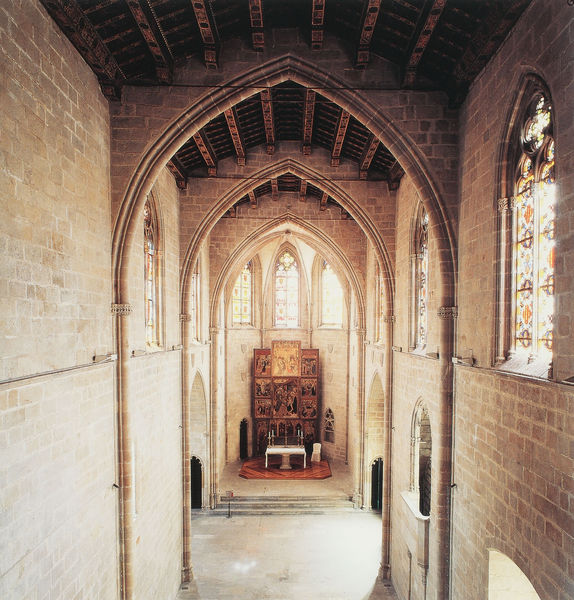
Titel: Kapelle Palau Reial Major
Schlagwörter: schatten, weiß, gelb, braun, bunt, fenster, glas, grau, hell, holz, licht, marmor, raum, schwarz, säulen, tisch, gebäude, haus, rot, band, stein, innenraum, kirche, boden, decke, gotik, bogen, tag, bank, rundbogen, treppe, kerzen, balken, stufen, graun, foto, fotografie, photographie, bögen, gang, gewölbe, kreuz, dom, holzdecke, altar, hochaltar, photo, kerzenständer, glasfenster, gotisch, obergaden, rosette, spitzbogen, spitzbögen, jesus, apsis, gothik, steinboden, verzierungen, altarbild, osten, kreuzgang, vierung, kirchenfenster, mensa, phot, +kreuzgang, buntglasfenster+